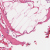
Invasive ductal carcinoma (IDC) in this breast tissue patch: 0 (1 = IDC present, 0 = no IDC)